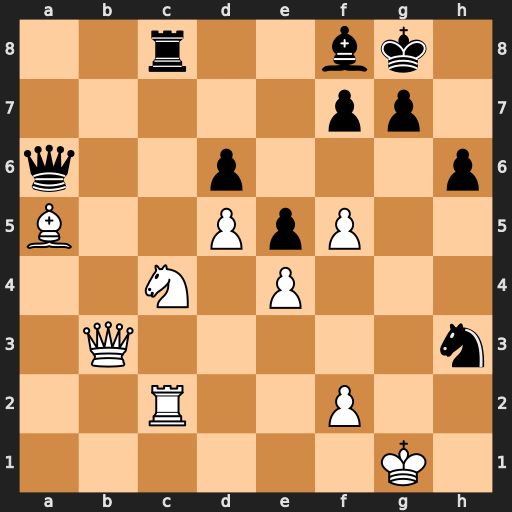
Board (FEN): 2r2bk1/5pp1/q2p3p/B2PpP2/2N1P3/1Q5n/2R2P2/6K1
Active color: w
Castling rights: -
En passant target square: -
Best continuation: Qxh3